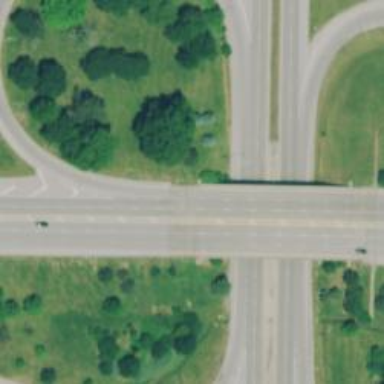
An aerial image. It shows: This image shows trunk highway that functions as expressway.